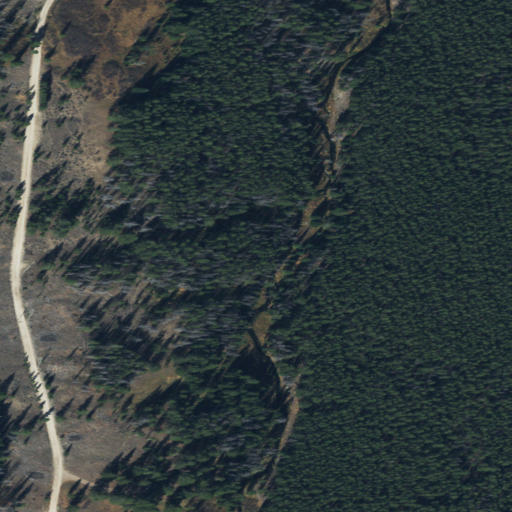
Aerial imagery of valley in Montana named Blind Canyon containing evergreen forest, grassland, herbaceous wetlands, and shrub